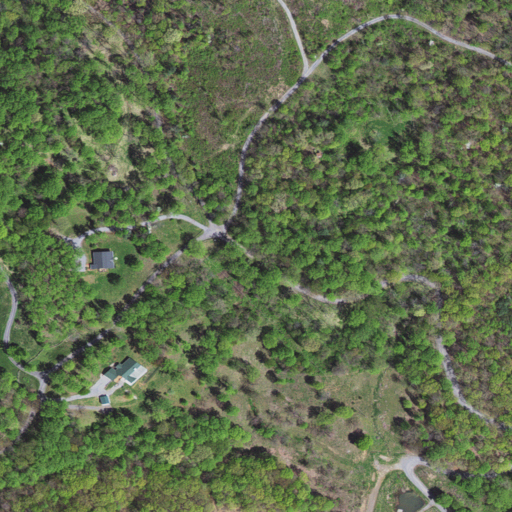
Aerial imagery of gap in Virginia named Murrill Gap containing deciduous forest, open development, grassland, evergreen forest, low intensity development, and shrub